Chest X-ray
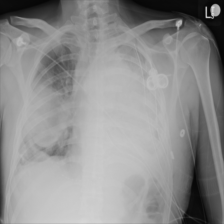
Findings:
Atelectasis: negative
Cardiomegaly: negative
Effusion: negative
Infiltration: negative
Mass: negative
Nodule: negative
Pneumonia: negative
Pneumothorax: negative
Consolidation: negative
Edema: negative
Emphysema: positive
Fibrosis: negative
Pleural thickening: negative
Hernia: negative